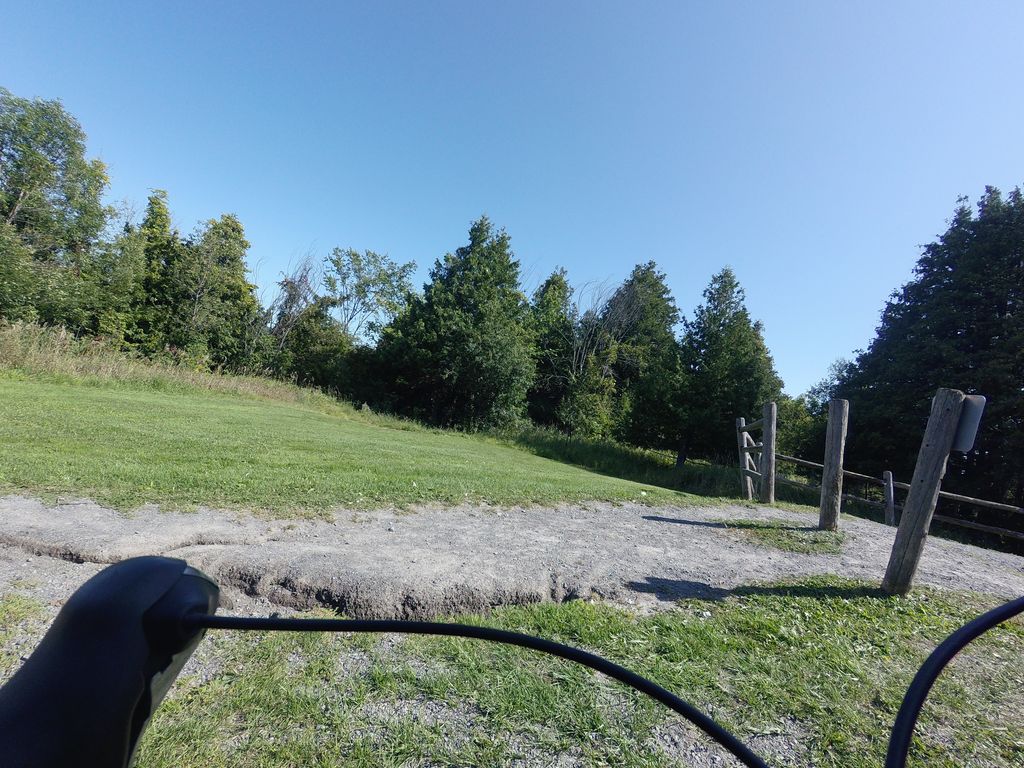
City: ottawa-gatineau